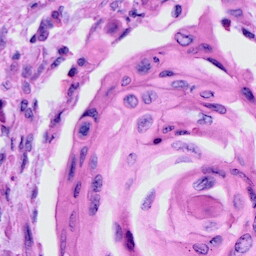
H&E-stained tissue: Cervix